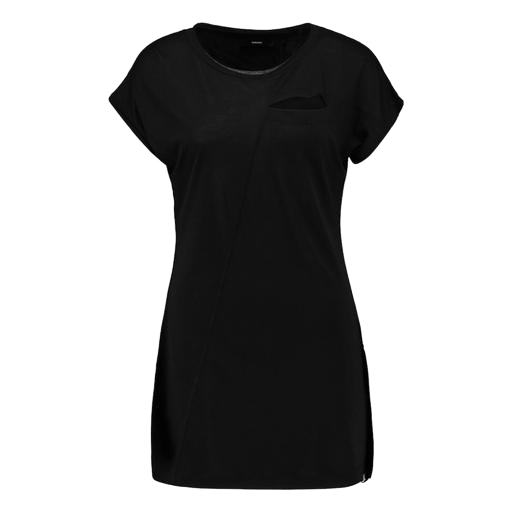
black women's jude extra-long t-shirt, longline t-shirt, black curved hem t-shirt, white background